Field crop: maize
Growth stage: 1
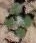
Species: chenopodium